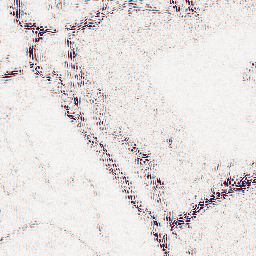
Category: wavelet
Decomposition family: wavelet_dwt
Decomposition parameters: wavelet: db4
level: 2
Upsampling method: lanczos
Upsampling parameters: scale: 2
Upsampling scale: 2